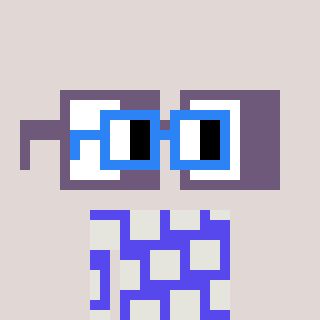
a pixel art character with square blue glasses, a glasses-shaped head and a computerblue-colored body on a warm background